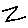
Label: zigzag